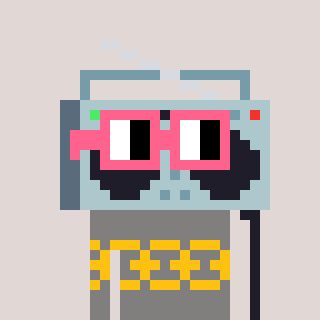
a pixel art character with square pink glasses, a boombox-shaped head and a bluegrey-colored body on a warm background